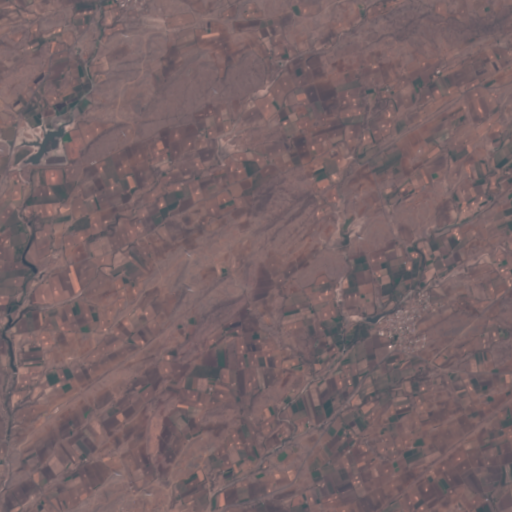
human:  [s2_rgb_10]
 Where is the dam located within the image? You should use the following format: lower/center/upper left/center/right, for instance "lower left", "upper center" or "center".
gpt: The dam is located in the upper left of the image.
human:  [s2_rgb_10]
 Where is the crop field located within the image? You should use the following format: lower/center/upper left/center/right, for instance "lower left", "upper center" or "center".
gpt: There is no crop field in the image.